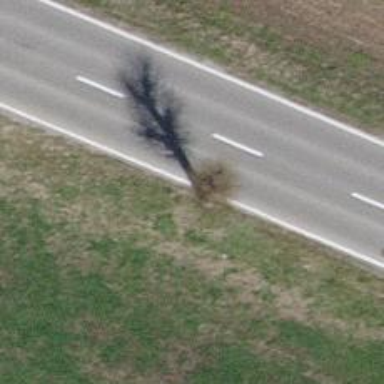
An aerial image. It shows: Avenue of broadleaved trees.